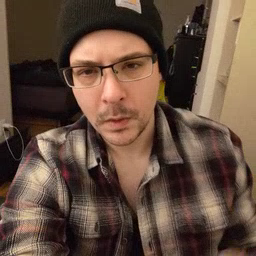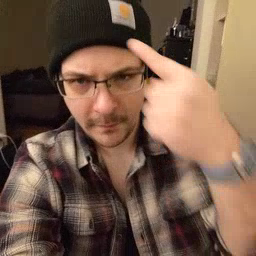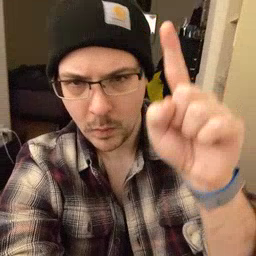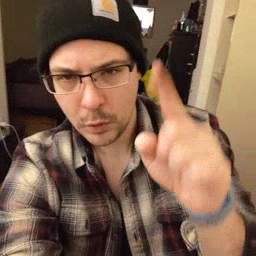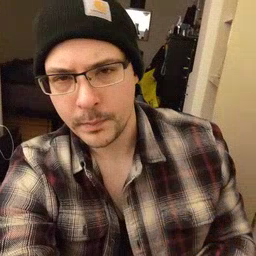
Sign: for